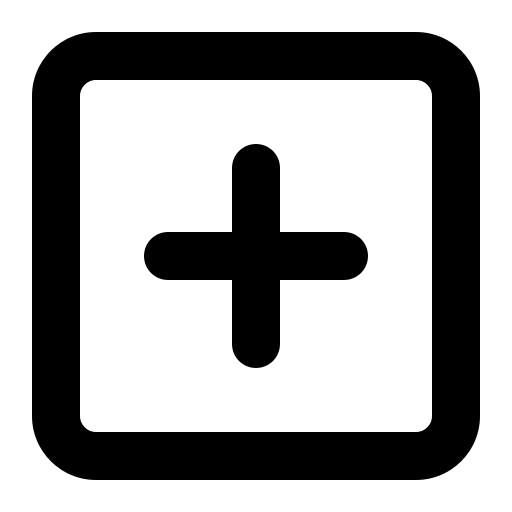
Tags: icon, FontAwesome, fa-icon, outline, square, plus